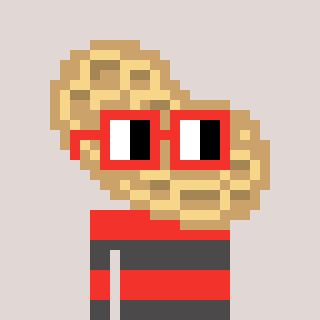
a pixel art character with square red glasses, a peanut-shaped head and a grayscale-colored body on a warm background